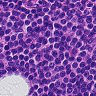
Metastatic tissue present: no